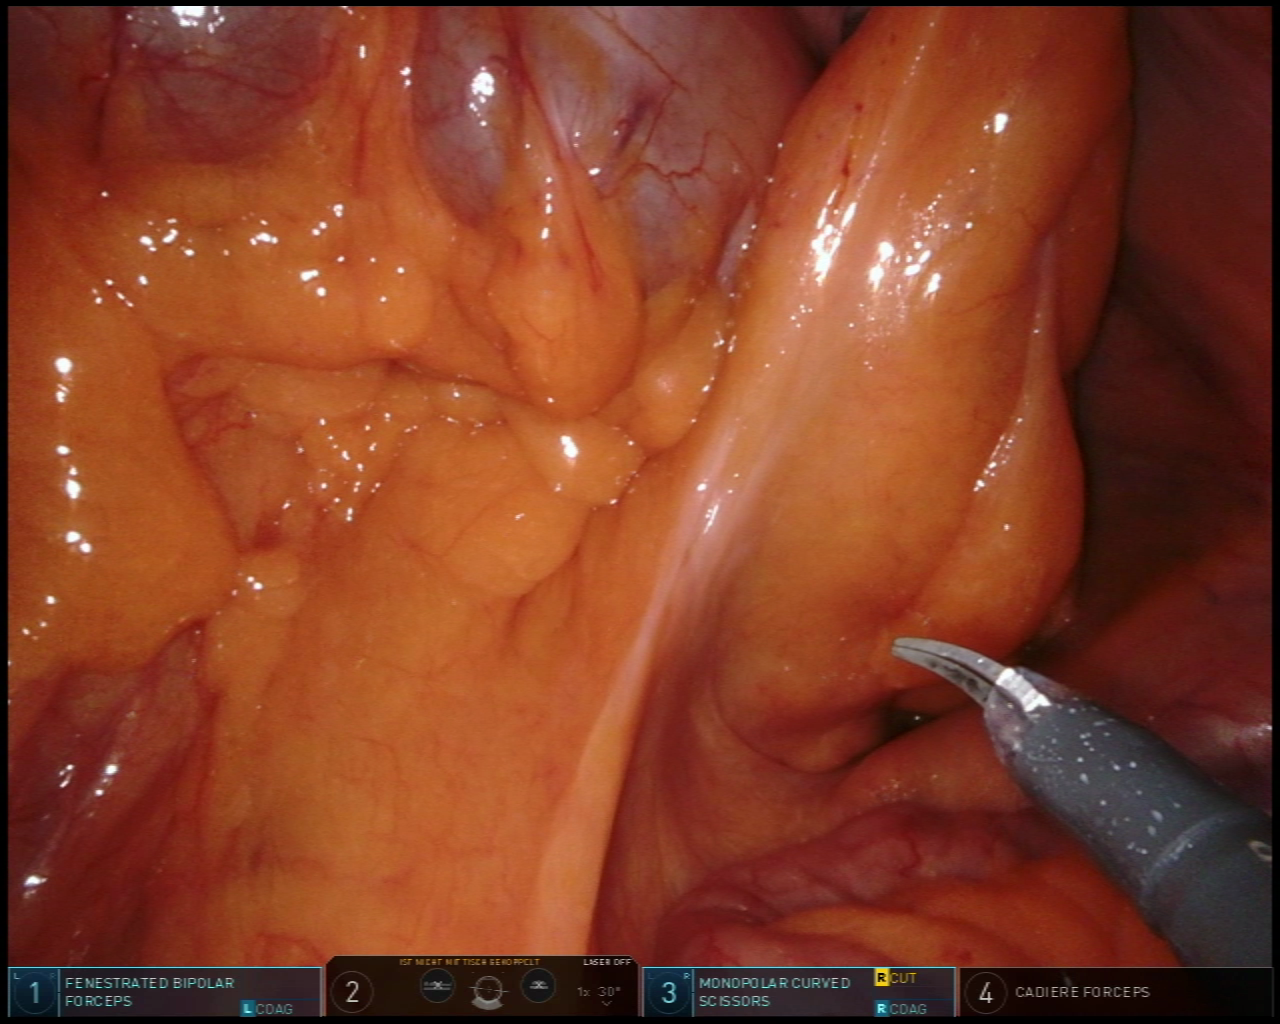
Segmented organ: colon
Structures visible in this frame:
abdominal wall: yes
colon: yes
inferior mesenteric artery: no
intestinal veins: no
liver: no
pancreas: no
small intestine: yes
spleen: no
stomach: no
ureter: no
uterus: no
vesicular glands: no